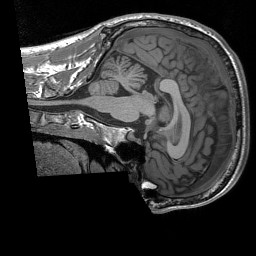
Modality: T1w
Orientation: sagittal
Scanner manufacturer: siemens
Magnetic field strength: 3 T
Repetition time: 1.76 s
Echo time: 0.0022 s